Here is the time-frequency representation (spectrogram) of a rolling-element bearing's vibration measurement. Classify the bearing condition as one of: normal, inner_race, outer_race, ball.
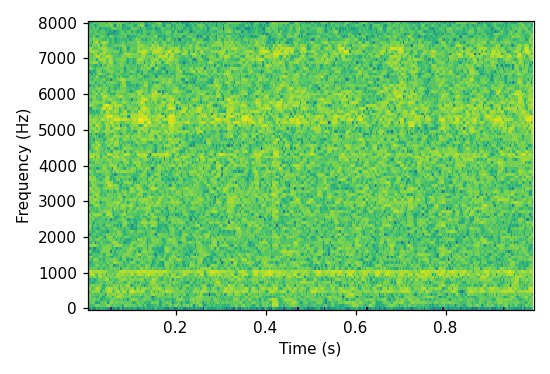
Answer: normal